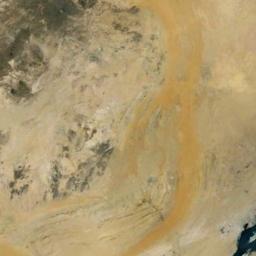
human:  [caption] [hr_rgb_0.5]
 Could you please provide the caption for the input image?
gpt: It is a large piece of flat yellow desert beside the green land .

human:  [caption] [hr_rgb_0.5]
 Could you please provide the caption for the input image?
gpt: There are some bare rocks in this desert .

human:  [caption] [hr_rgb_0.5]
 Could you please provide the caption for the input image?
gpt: The yellow desert is next to the green land .

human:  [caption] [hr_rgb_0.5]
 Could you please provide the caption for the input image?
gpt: The desert has deep yellow sand, Pale yellow sand and some mountains .

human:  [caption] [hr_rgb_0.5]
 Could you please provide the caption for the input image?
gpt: A desert with some black rocks and a lake .